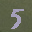
Label: 5